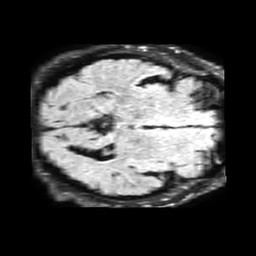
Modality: FLAIR
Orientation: axial
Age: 76
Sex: male
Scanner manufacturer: philips
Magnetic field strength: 1.5 T
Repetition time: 6 s
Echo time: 0.09998 s